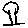
Label: tree